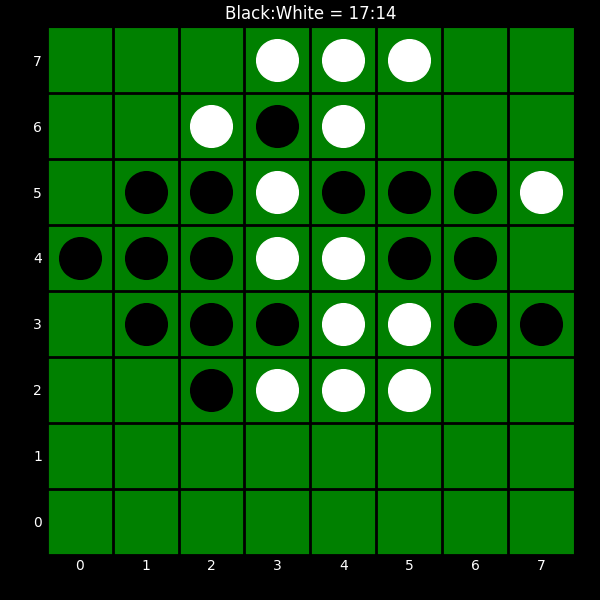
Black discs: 17
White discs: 14